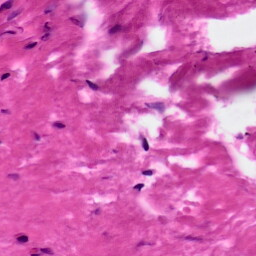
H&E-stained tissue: Ovarian